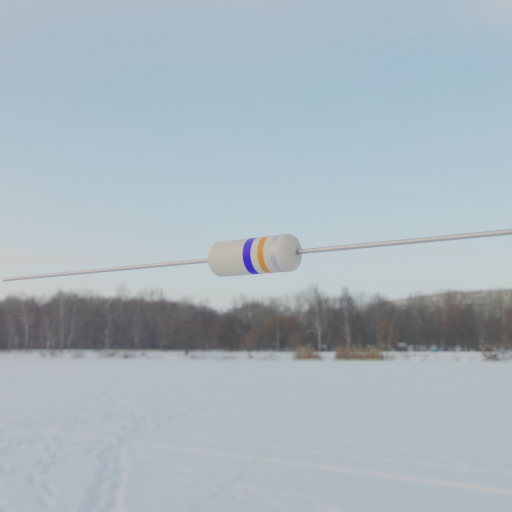
Resistor colour bands (in order): blue, orange, silver